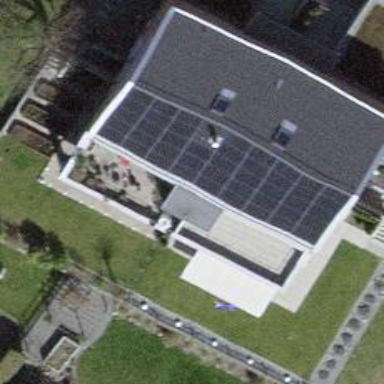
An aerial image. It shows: Solar power generator using photovoltaic panels.